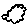
Label: cloud